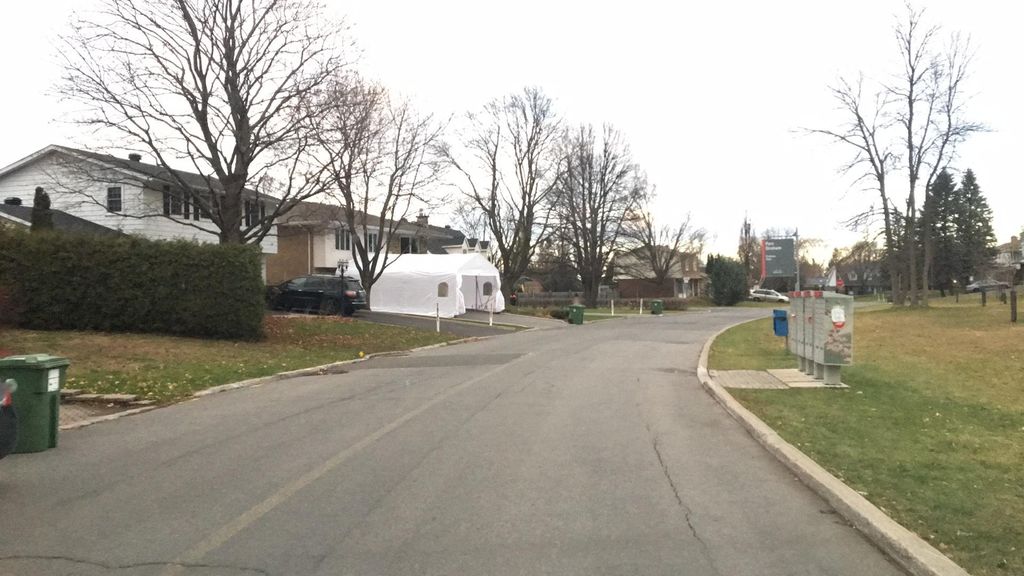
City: montreal